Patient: sex M, age 73
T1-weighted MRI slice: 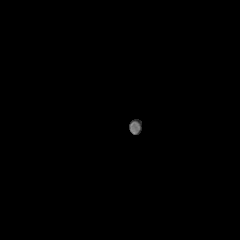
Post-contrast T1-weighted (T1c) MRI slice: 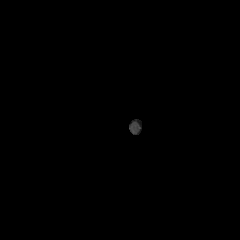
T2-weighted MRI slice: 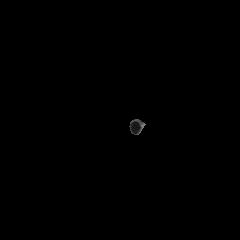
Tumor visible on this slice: no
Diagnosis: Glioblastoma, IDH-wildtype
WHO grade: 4